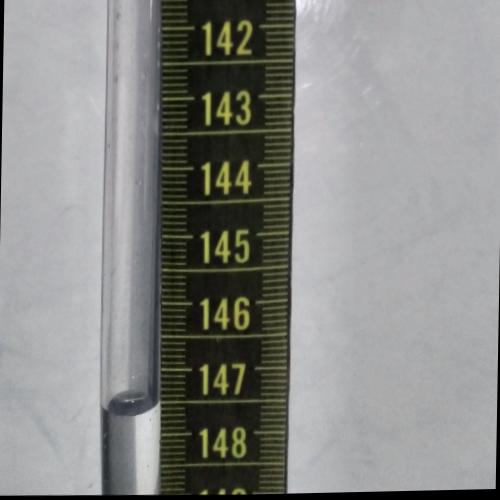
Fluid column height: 147.5 cm